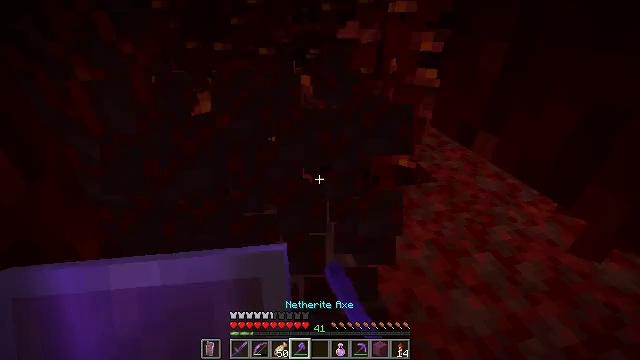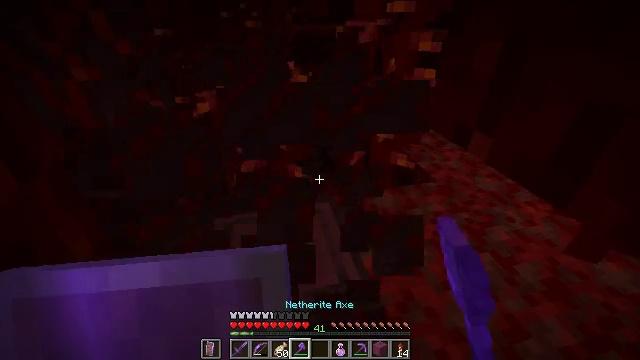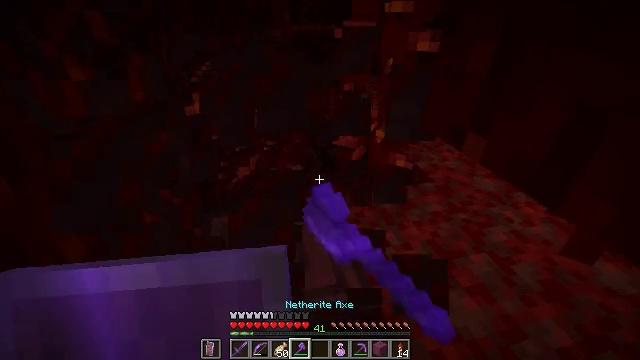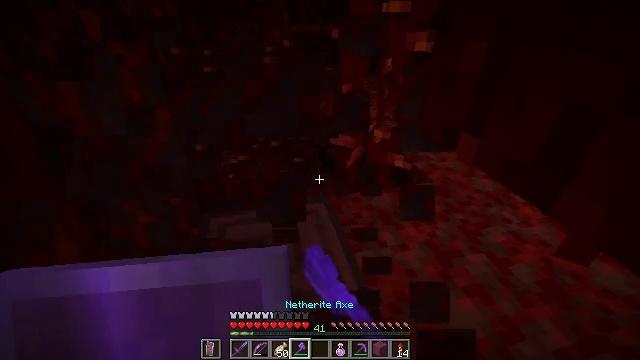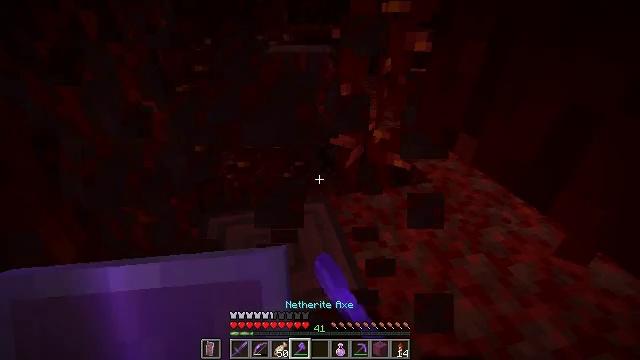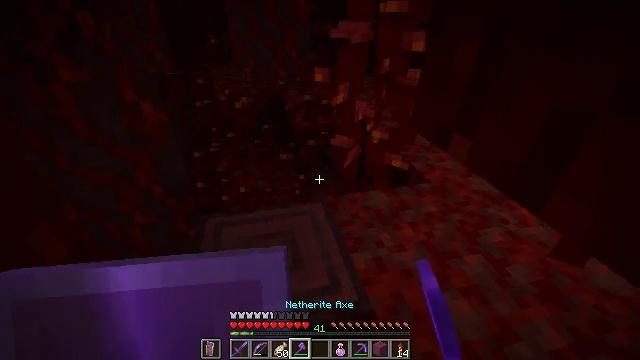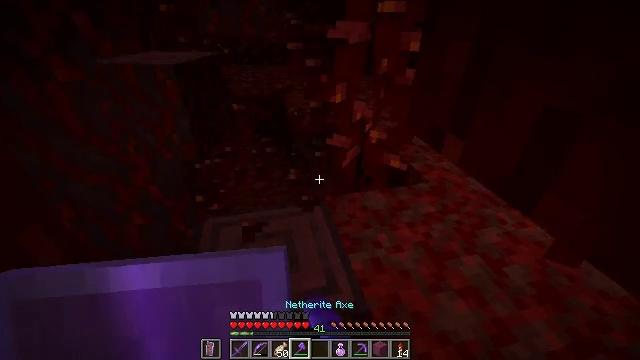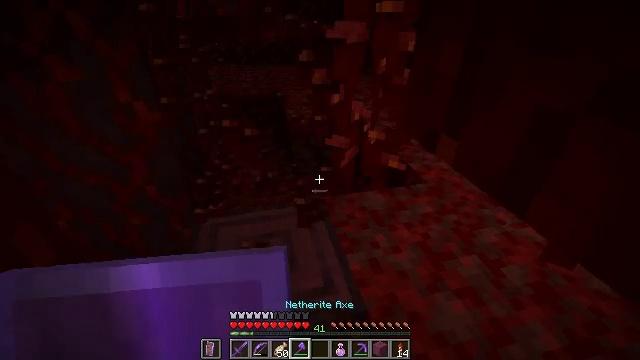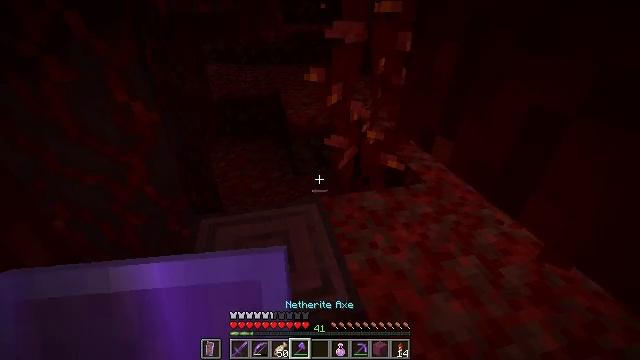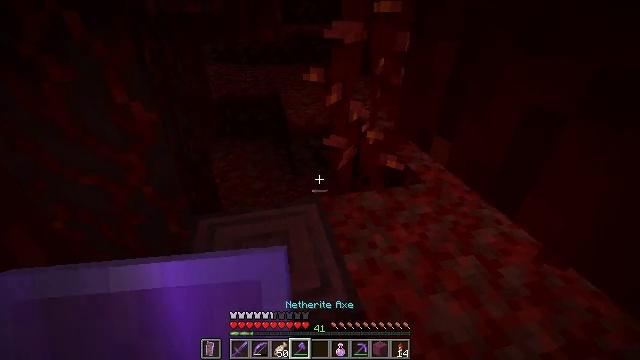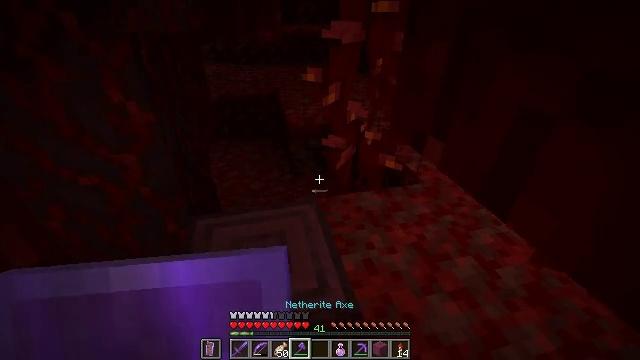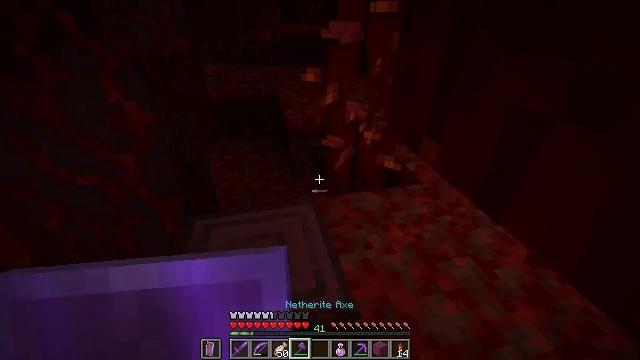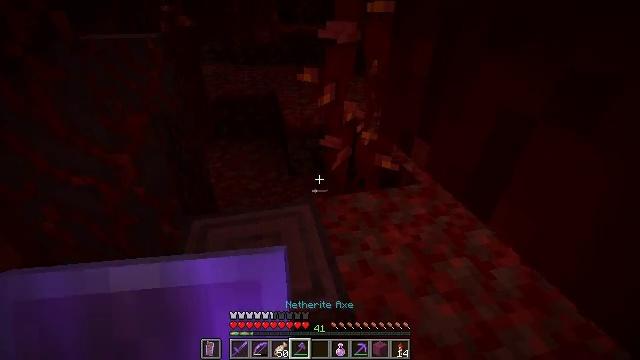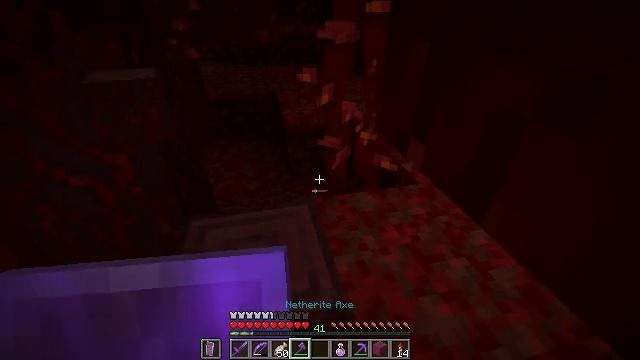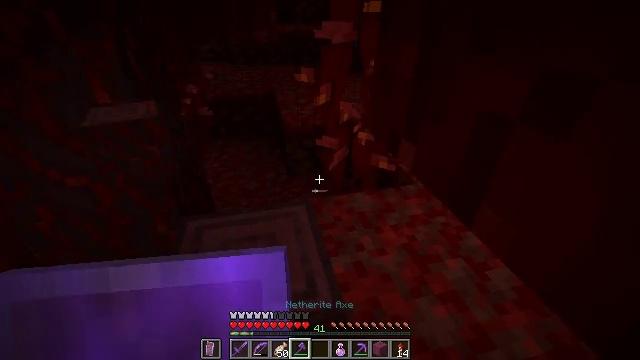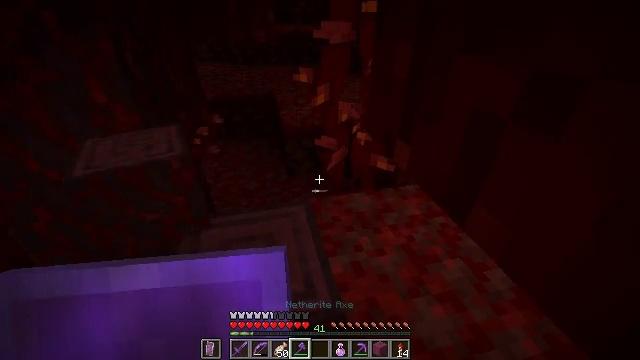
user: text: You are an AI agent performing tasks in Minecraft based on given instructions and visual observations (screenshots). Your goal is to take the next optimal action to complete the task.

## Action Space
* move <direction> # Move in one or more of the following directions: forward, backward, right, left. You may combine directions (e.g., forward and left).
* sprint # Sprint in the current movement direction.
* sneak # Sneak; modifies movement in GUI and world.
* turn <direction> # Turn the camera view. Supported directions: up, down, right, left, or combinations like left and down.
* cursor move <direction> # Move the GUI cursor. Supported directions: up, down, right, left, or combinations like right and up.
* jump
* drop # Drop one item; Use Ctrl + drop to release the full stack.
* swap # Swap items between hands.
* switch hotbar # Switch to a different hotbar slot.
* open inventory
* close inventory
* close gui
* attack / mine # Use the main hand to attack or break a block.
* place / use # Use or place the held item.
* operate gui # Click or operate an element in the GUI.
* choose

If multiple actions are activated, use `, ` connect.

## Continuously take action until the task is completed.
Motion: motion action
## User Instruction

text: Break the crimson stem to collect it.
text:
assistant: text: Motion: move forward, sneak, attack / mine
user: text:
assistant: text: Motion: move forward, sneak, attack / mine
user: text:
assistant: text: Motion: move forward, sneak, attack / mine
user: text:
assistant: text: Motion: move forward, sneak, attack / mine
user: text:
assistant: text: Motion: move forward, sneak, attack / mine
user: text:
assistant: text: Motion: move forward, sneak, attack / mine
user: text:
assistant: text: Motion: move forward, sneak
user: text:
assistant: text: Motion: move forward, sneak
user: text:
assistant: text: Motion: move forward, sneak
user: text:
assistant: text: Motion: move forward, sneak
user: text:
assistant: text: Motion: move forward, sneak
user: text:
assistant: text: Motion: move forward, sneak
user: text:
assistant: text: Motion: move forward, sneak
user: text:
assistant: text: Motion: move forward, sneak
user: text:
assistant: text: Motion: move forward, sneak
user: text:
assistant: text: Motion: move forward, sneak
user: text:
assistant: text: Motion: move forward, sneak
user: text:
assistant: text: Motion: move forward, sneak, turn left and down
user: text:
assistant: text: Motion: move forward, sneak, turn down
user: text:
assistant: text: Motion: move forward, sneak, turn left and down
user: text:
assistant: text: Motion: move forward, turn left and down
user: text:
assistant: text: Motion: move forward, turn left and down
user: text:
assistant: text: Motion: turn left and down
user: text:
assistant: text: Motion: no_op
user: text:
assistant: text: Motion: no_op
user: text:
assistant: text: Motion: no_op
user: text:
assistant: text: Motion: move forward, jump
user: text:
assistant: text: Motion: move forward, jump
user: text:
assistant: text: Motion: move forward, jump
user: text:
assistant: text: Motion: move forward, jump